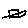
Label: square